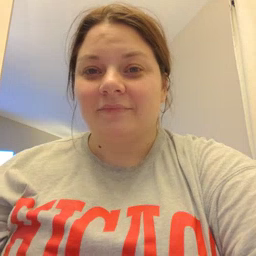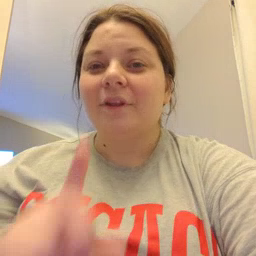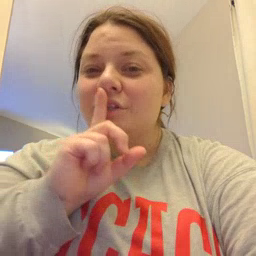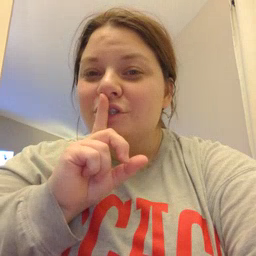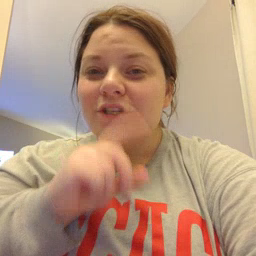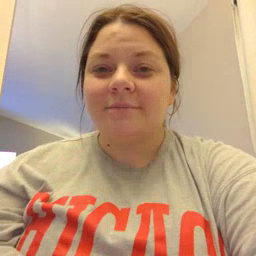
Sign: shhh